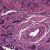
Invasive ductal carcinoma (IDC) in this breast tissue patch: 1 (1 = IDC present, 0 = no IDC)